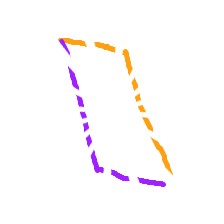
Shape: parallelogram